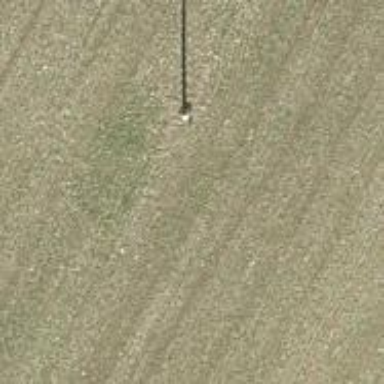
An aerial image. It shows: Power pole.